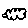
Label: cloud